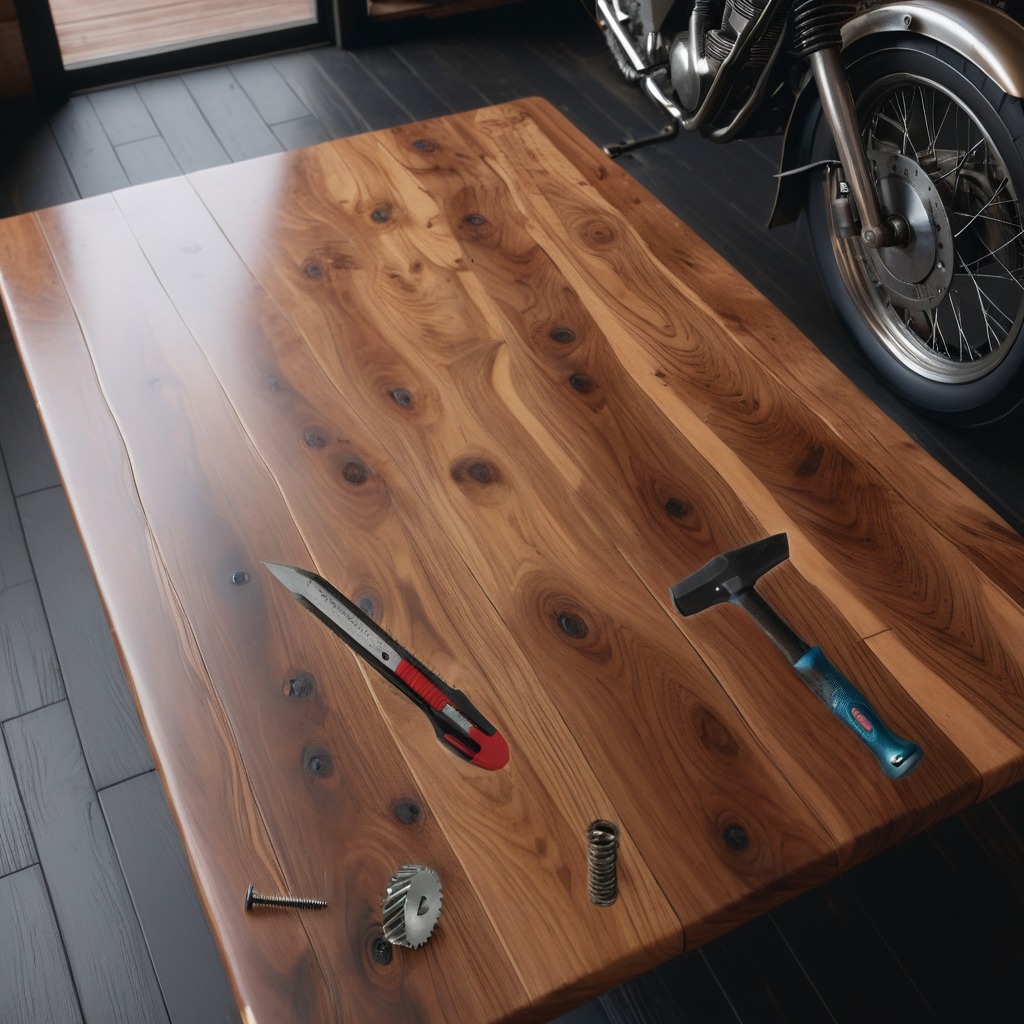
A steel gear with teeth, a utility knife, a metal machine screw, a hammer, and a coiled metal spring are lying on an oil-spilled wooden table in a vintage motorcycle garage.